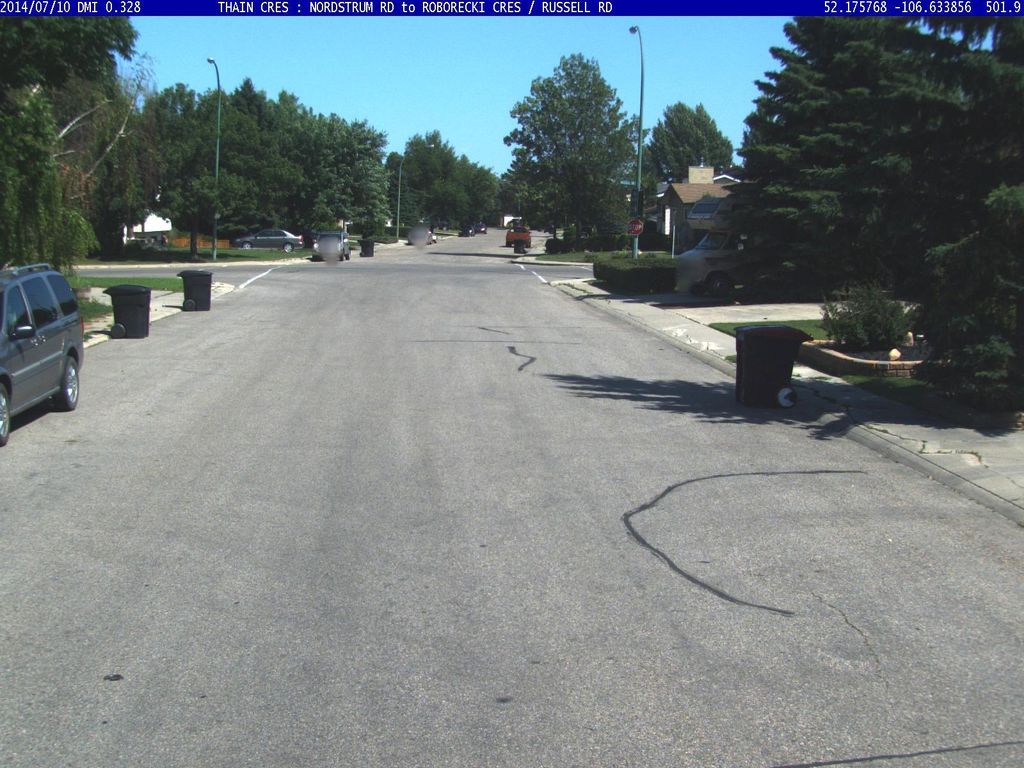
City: saskatoon